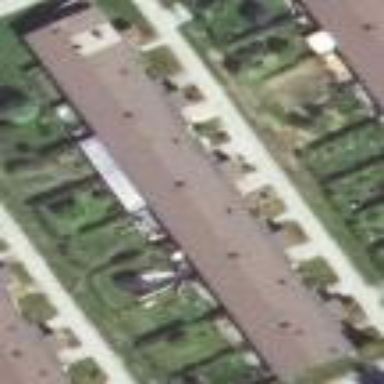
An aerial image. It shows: Terrace building.